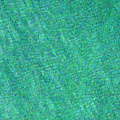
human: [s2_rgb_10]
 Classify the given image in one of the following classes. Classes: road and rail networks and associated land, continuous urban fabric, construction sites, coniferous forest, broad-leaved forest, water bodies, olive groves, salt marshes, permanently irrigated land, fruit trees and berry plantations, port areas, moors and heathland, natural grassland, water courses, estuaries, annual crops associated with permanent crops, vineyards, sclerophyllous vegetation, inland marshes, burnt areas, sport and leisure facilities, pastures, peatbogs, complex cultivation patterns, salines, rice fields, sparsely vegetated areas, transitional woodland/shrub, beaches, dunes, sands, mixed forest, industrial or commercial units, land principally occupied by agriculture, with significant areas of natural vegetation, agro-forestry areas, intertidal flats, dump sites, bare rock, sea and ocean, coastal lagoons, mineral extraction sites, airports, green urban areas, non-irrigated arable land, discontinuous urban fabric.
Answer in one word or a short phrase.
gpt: sea and ocean